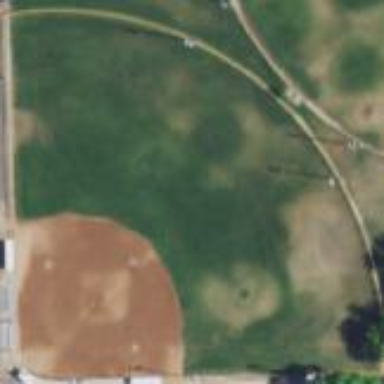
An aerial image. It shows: Pitch designated for baseball and softball activities.